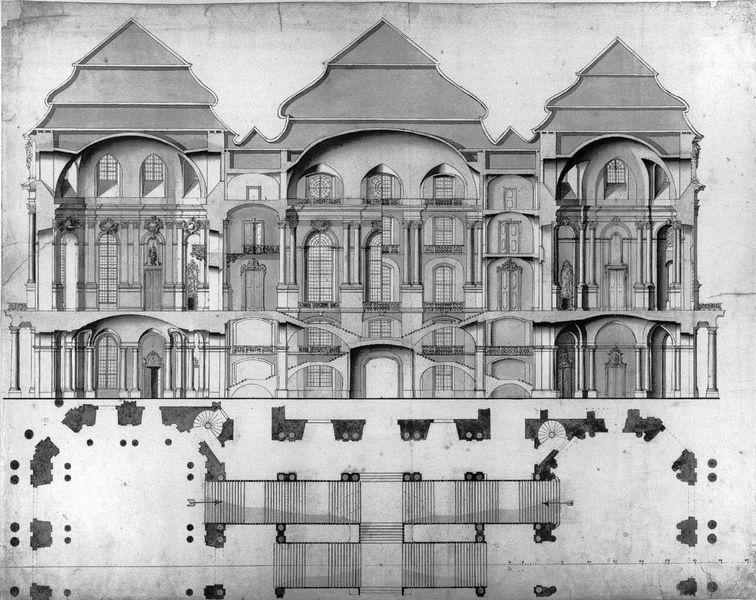
Titel: Entwurf für ein Treppenhaus für die (unausgeführte) Neuprojektierung der Wiener Hofburg
Künstler: Balthasar Neumann
Schlagwörter: fenster, skizze, säulen, zeichnung, dach, gebäude, haus, schloss, architektur, barock, häuser, kirche, drei, statue, fassade, dächer, pilaster, saal, kuppel, treppe, treppen, striche, tor, halle, bögen, eingang, keller, gewölbe, türme, dom, schnitt, schwarzweiß, entwurf, schema, kathedrale, spitzbogen, residenz, etagen, plan, querschnitt, bau, grundriss, aufriss, bauplan, krypta, erdgeschoss